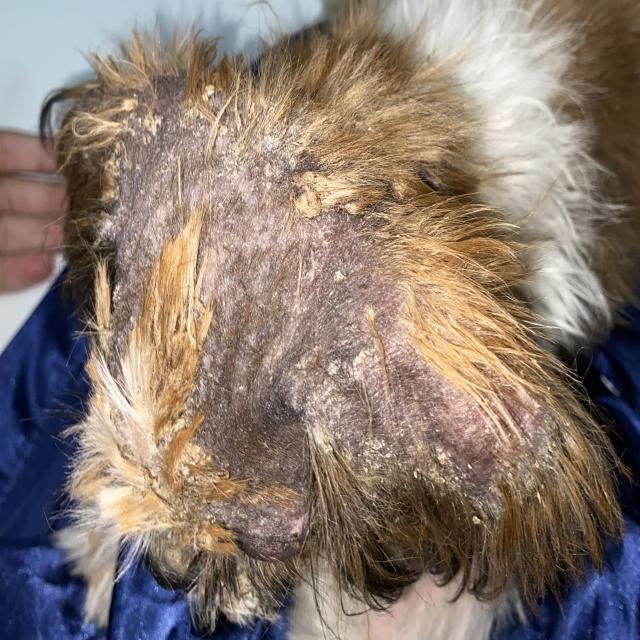
Canine demodicosis (Demodex mange) — caused by Demodex canis mites. Presents with alopecia, follicular papules, pustules, and comedones. Often localized on face and forelimbs.